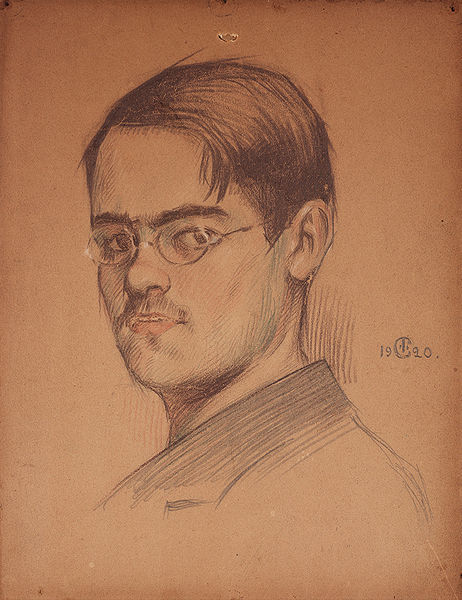
Titel: Self-Portrait, Self-Portrait
Künstler: Solomon Telingater
Standort: Amherst (Massachusetts, USA)
Institution: Mead Art Museum, Amherst College
Schlagwörter: mann, zeichnung, portrait, red, black, collar, face, green, hair, nose, brown, brille, man, ear, head, eyes, suit, drawing, paper, chin, mouth, glasses, sketch, beard, glass, jacket, person, neck, ears, pencil, cloth, lips, charcoal, twenties, hatching, shirt, russian, mustache, moustache, monogram, date, gren, 1920, portait, teeth, moth, 1920's, glasses], hem, 19, 1900's, mustach, 1990, colored pencil, nerd, geek, nineteen hundreds